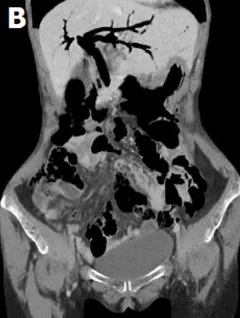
Computed tomography findings:. Axial view.
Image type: radiology (ct)